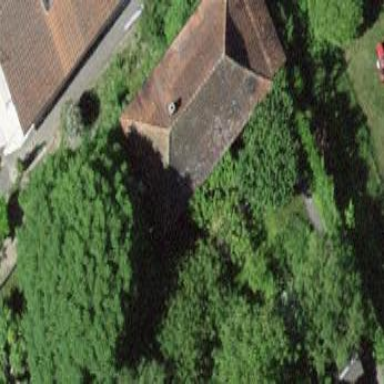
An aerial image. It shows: Rural barn.